Question: I've been following <URL>, and I decided to open the 'menu_one.rc' file to see its contents from within VS2010, and I got this error:

I've double-checked both locations and neither of the files actually exist. The only copies of rcdll.dll I have are located at:
'''
C:\Program Files (x86)\Microsoft SDKs\Windows7.0A\Bin
cdll.dll and
C:\Program Files (x86)\Microsoft SDKs\Windows7.0A\Bind
cdll.dll
'''
I've tried doing a <URL>, but that didn't fix the problem. What should I do?
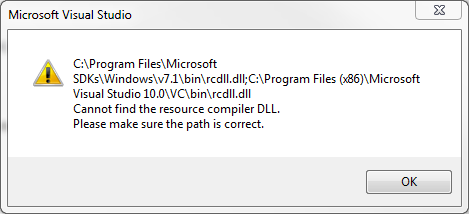
Answer: <URL> mentions a registry issue:
> I had been able to reproduce the issue with my pc with Windows 7 SP1 64 bit and VS2010 Sp1 installed.What I had to is modify the following registry entries from
'''
[HKEY_LOCAL_MACHINE\SOFTWARE\Wow6432Node\Microsoft\Microsoft SDKs\Windows]
"CurrentVersion"="7.0"
"CurrentInstallFolder"="C:\Program Files (x86)\Microsoft SDKs\Windows\v7.0\"
'''
> to
'''
[HKEY_LOCAL_MACHINE\SOFTWARE\Wow6432Node\Microsoft\Microsoft SDKs\Windows]
"CurrentVersion"="7.0.30319"
"CurrentInstallFolder"="C:\Program Files (x86)\Microsoft SDKs\Windows\v7.0A\"
'''
> And there were 2 keys under
'''
[HKEY_LOCAL_MACHINE\SOFTWARE\Wow6432Node\Microsoft\Microsoft SDKs\Windows]
'''
> which are
'''
v7.0
v7.0A
'''
> I deleted v7.0 along with all its subkeys. And the problem is solved.